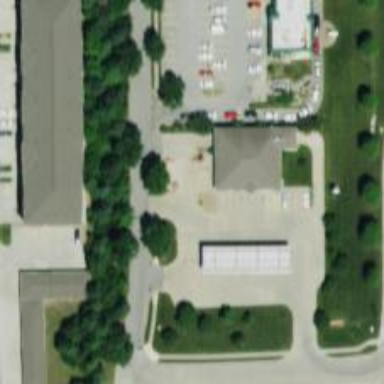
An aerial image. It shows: Convenience shop.